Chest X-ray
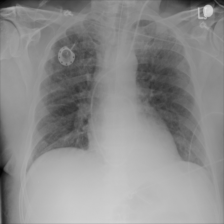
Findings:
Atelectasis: negative
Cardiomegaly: negative
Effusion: negative
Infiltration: negative
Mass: negative
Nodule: negative
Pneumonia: negative
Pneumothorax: negative
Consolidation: negative
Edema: negative
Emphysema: negative
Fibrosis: negative
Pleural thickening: negative
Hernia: negative